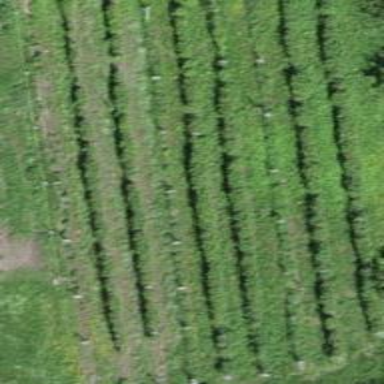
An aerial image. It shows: Vineyard growing grapes.